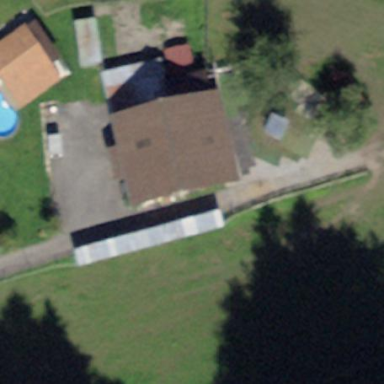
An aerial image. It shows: Barn.